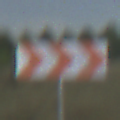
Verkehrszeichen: RichtungstafelnInKurvenGrossLinks
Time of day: Night
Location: Outdoor (Nature)
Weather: Clear
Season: NotSpecified
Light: Natural